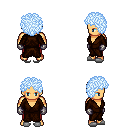
a pixel art fantasy rpg character, male body template, human, tanned skin, brown robe, red pants, white cyan curly afro hairstyle, metal gloves, white slippers, four views (front, back, left, right), 2x2 character sprite sheet, small pixel art, hard edges, no anti-aliasing